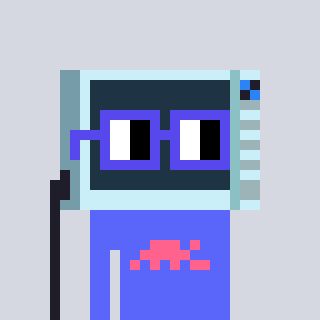
a pixel art character with square blue glasses, a microwave-shaped head and a purple-colored body on a cool background